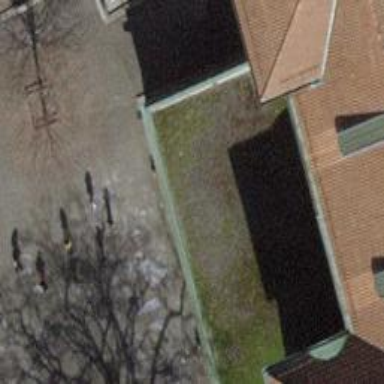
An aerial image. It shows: View of roof of building.